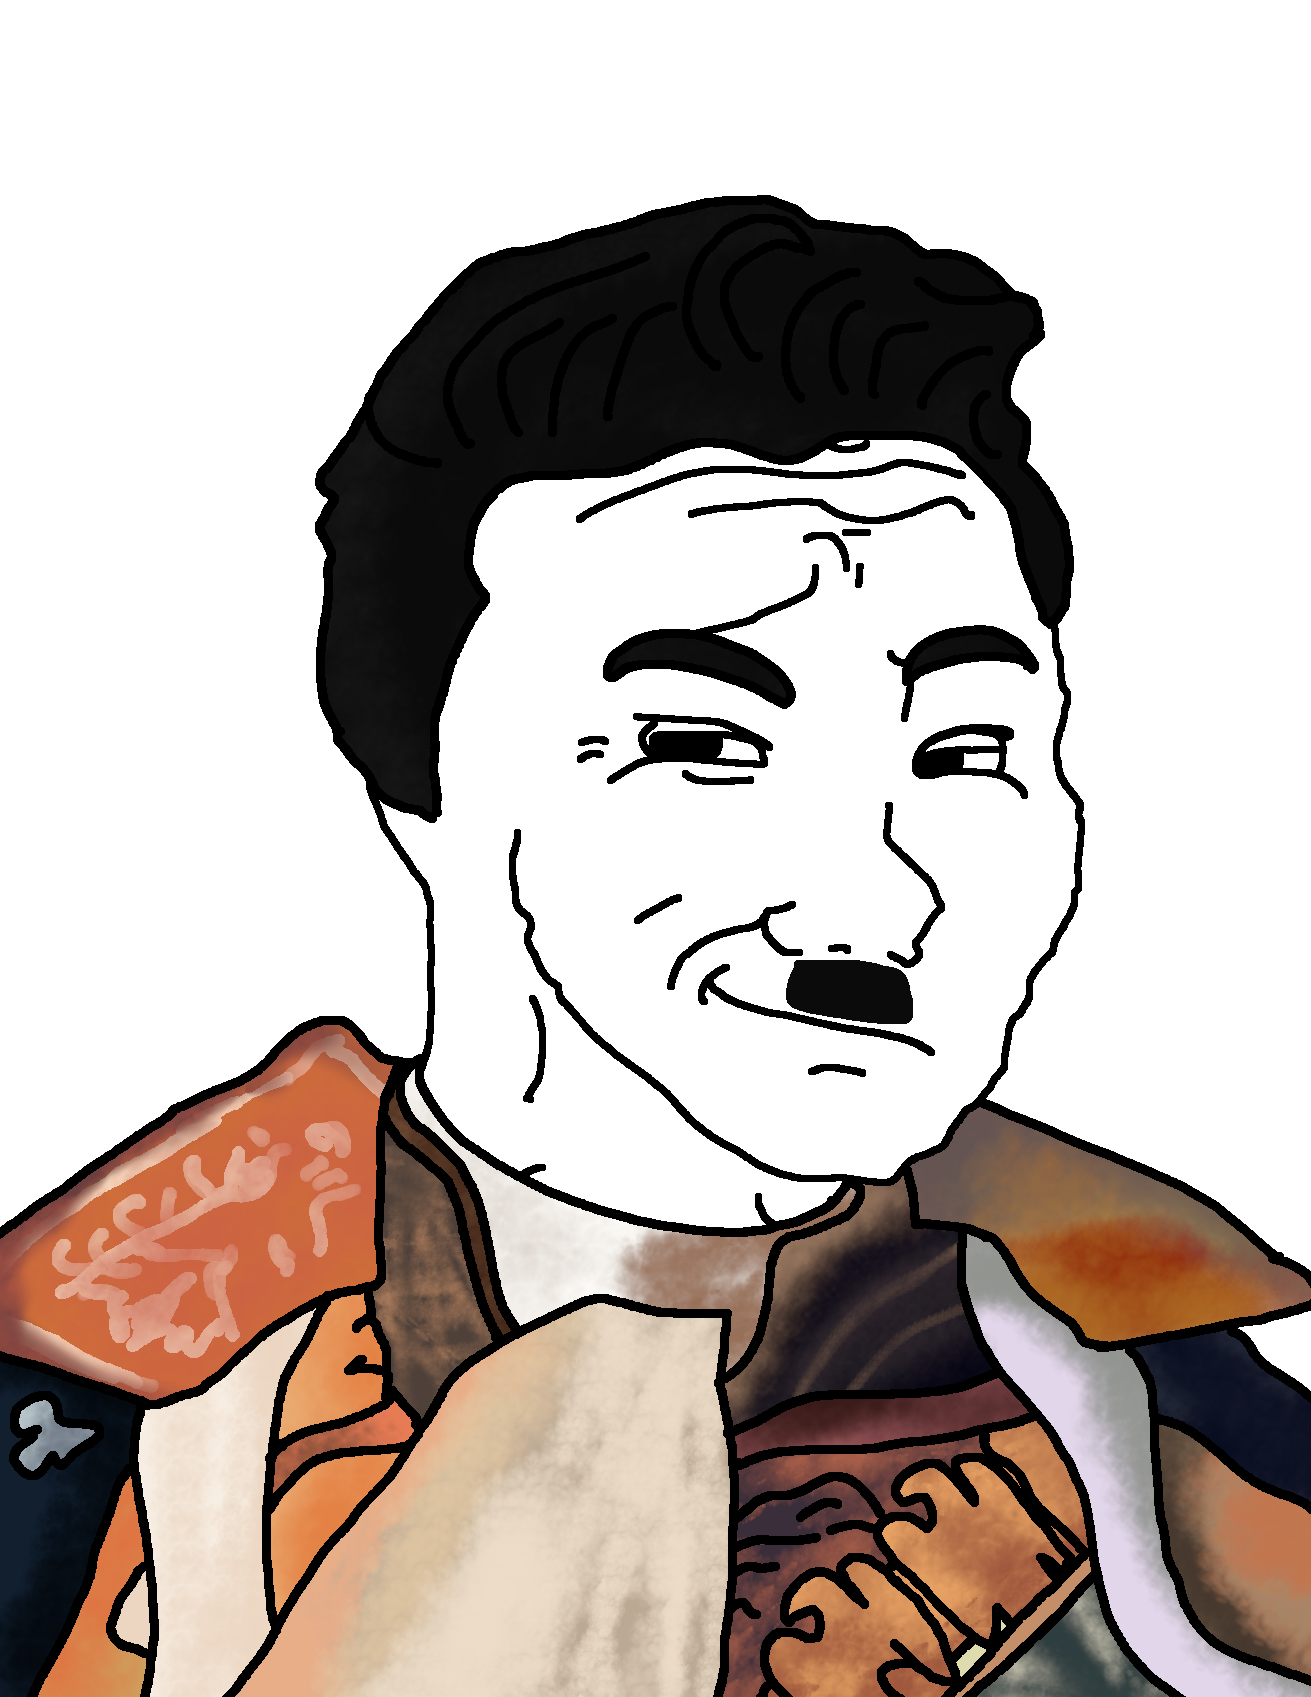
Label: 5_Smugjak